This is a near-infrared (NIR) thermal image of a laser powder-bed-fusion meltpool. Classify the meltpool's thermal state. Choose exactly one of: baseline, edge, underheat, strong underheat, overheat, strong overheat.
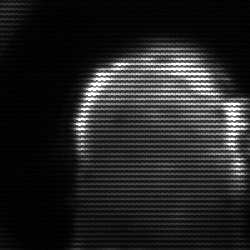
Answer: baseline